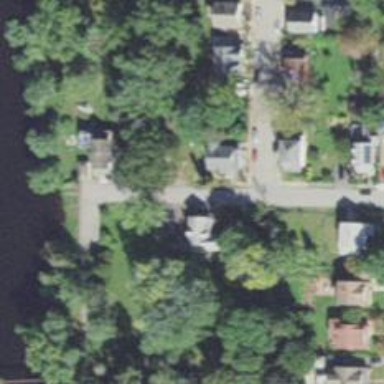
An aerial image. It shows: Residential driveway used as service road.